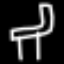
Label: bed